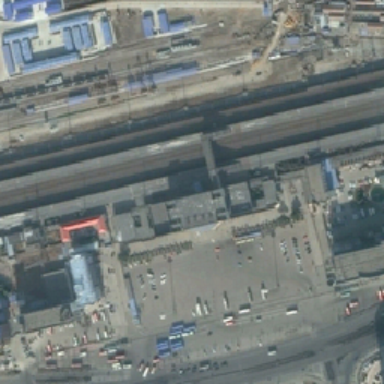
A well-connected railway track .